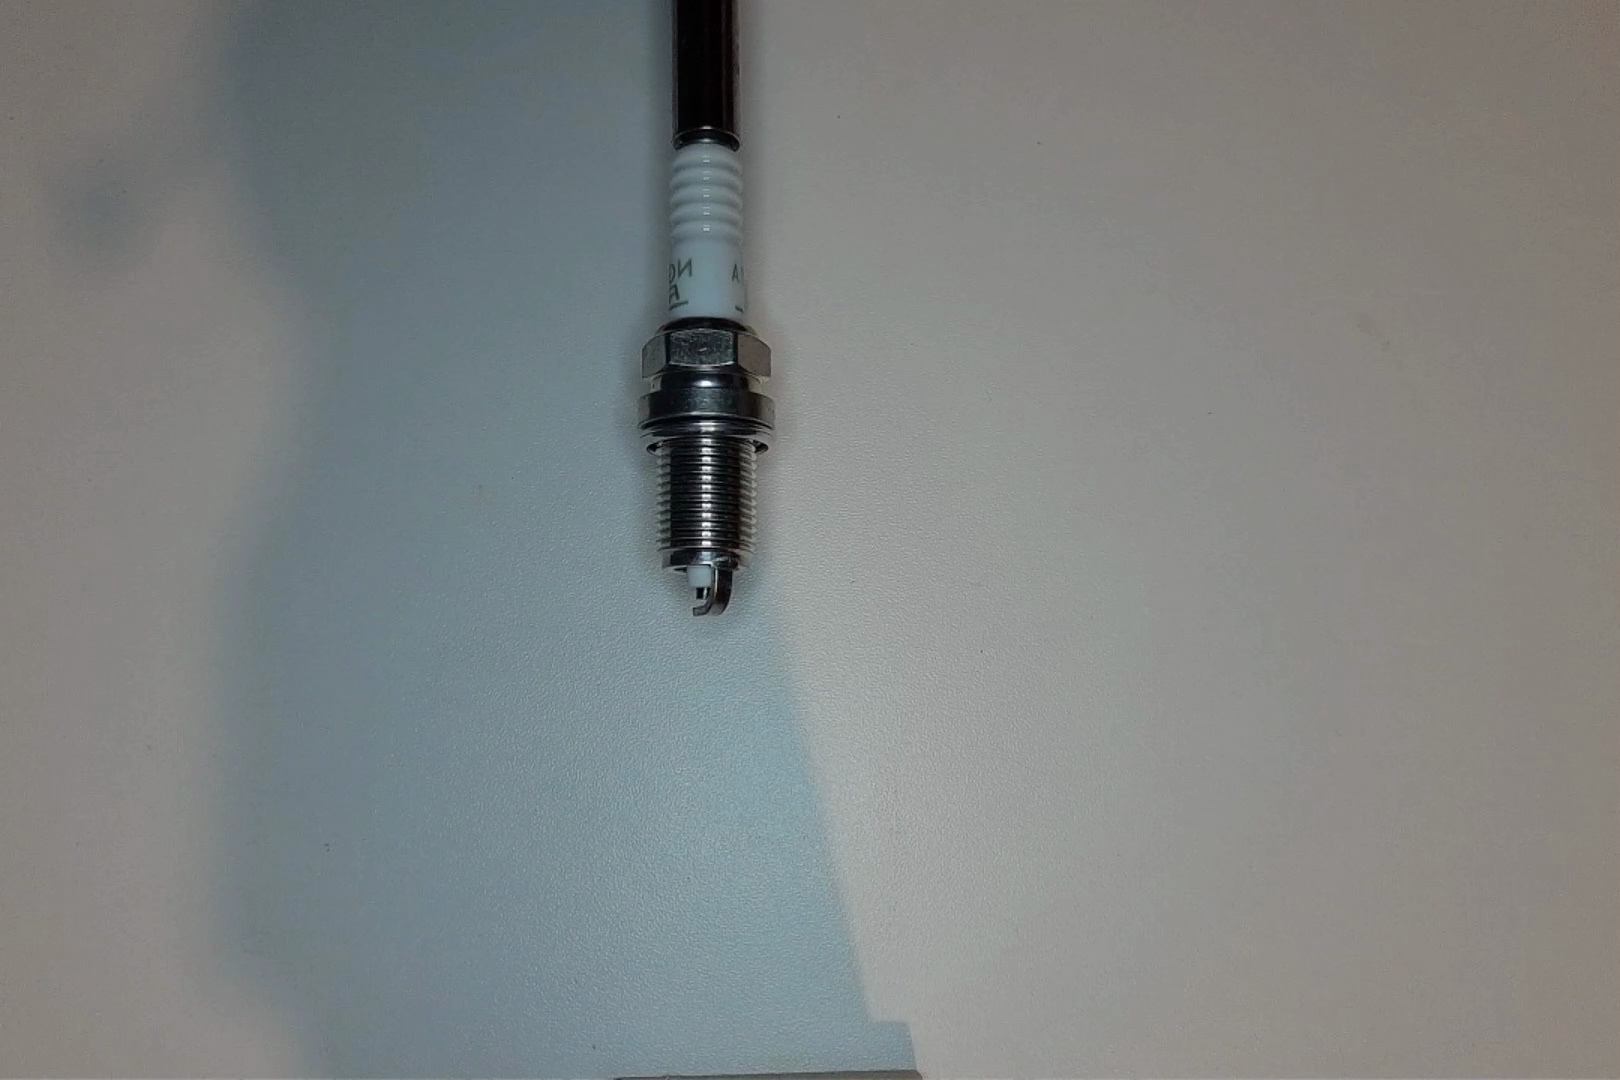
Label: no anomaly